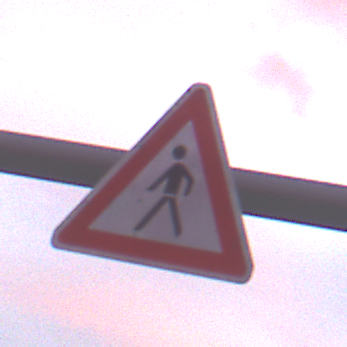
Verkehrszeichen: FussgaengerRechts
Umgebung: Outdoor, Urban
Tageszeit: SunriseSunset
Wetter: PartlyCloudy
Licht: Natural
Jahreszeit: NotSpecified
Kontrast: MediumContrast